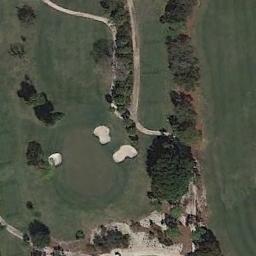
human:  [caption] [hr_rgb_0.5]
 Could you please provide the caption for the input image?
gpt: The golf course has a putting green, Some fairways, Roads, Barrier trees and three sandpits .

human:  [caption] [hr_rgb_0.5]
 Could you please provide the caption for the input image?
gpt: There are many trees near the golf course .

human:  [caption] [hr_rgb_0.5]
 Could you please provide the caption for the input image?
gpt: There are a few bunkers and a few paths on the large green lawn on the golf course and many trees .

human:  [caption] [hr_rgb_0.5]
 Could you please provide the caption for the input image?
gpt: There are several rows of trees on this lawn .

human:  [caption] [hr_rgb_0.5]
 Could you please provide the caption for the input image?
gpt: There are three bunkers and some green trees on the golf course .